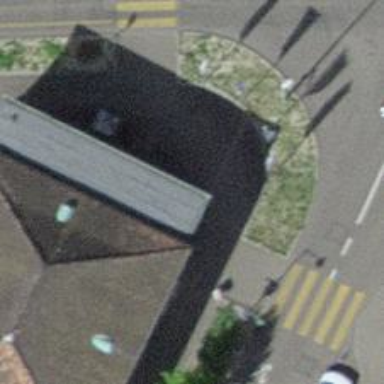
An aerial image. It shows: Post box is visible.